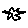
Label: star